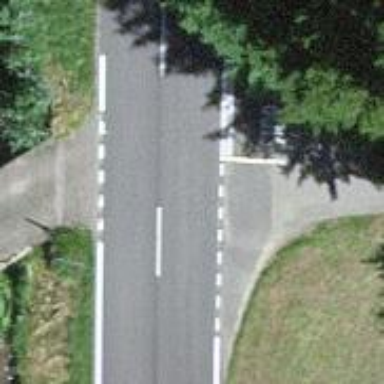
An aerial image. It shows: Well-maintained track road with grade 1 tracktype.